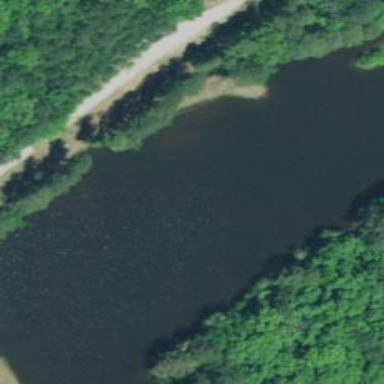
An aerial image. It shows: Beautiful lake surrounded by nature.